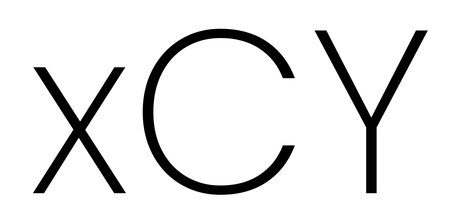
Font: Poppins-ExtraLight